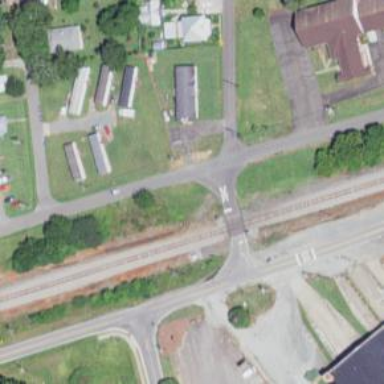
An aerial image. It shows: Railway level crossing.